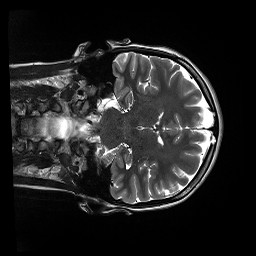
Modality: T2w
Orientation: coronal
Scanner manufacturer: siemens
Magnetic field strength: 3 T
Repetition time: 13.52 s
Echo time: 0.088 s